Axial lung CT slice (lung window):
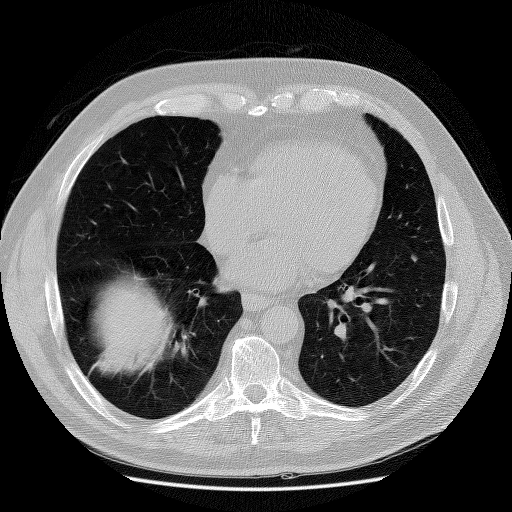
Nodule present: yes
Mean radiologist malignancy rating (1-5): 1.5